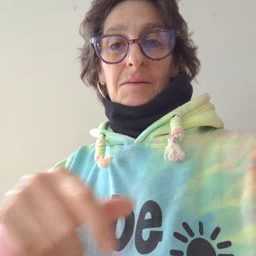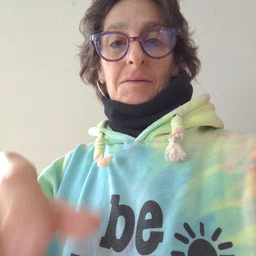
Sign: puppy